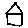
Label: house